Field crop: maize
Growth stage: 1
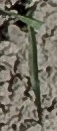
Species: sorghum